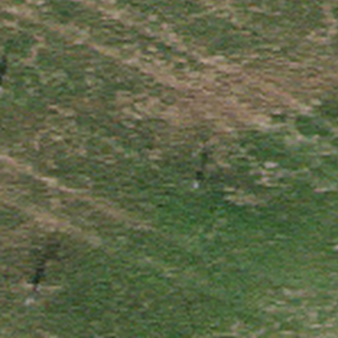
Label: other